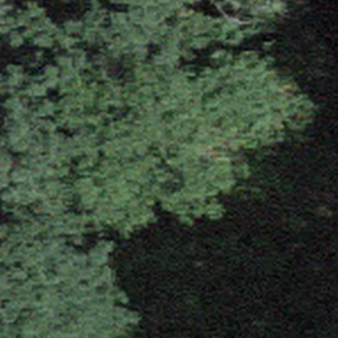
Label: other